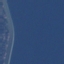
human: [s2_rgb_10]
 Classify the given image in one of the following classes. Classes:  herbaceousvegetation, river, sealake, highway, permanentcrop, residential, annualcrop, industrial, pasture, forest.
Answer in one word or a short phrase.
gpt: SeaLake